Brain MRI, t1w sequence, axial 2D slice.
Patient: age 30, sex M, weight 78 kg, height 1.78 m
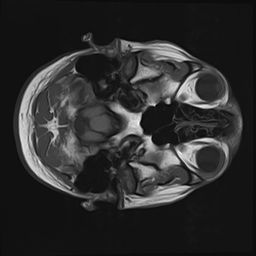